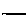
Label: line